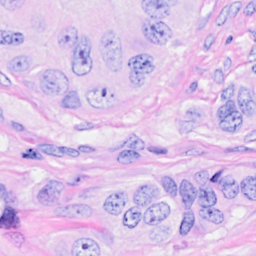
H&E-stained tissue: Breast